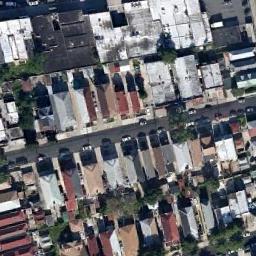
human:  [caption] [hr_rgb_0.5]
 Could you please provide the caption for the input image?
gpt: There are many roads around the house .

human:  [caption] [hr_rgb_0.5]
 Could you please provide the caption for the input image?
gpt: Many roads and neatly arranged houses in densely populated areas .

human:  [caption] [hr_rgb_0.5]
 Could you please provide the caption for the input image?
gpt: The dense residential is next to the road with some cars .

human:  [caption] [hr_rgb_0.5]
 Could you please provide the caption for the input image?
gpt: A dense residential area has lots of houses with different colors of roofs and a road goes through the residential area .

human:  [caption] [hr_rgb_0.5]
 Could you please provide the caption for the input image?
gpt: There are buildings of different colors on a dense residential area .